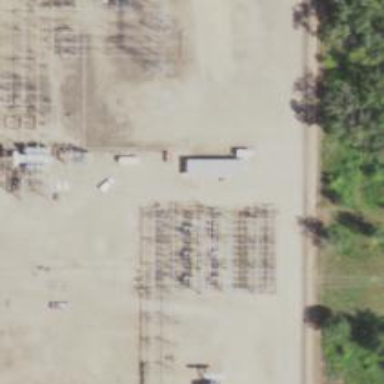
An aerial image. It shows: Outdoor substation at the transmission level.